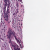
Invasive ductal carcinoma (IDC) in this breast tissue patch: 1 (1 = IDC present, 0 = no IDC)